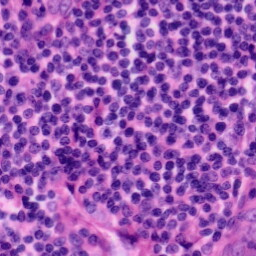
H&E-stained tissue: Tonsil